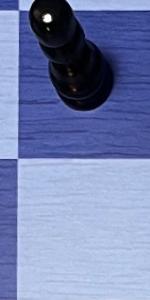
Label: Empty